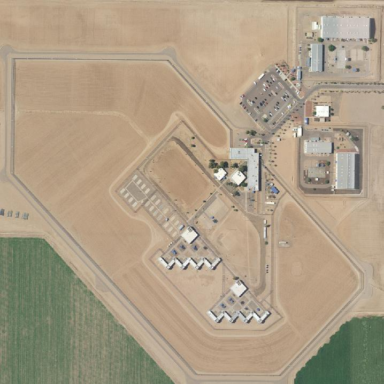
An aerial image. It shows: Prison area.